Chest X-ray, AP view. Patient: 64 years old, sex M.
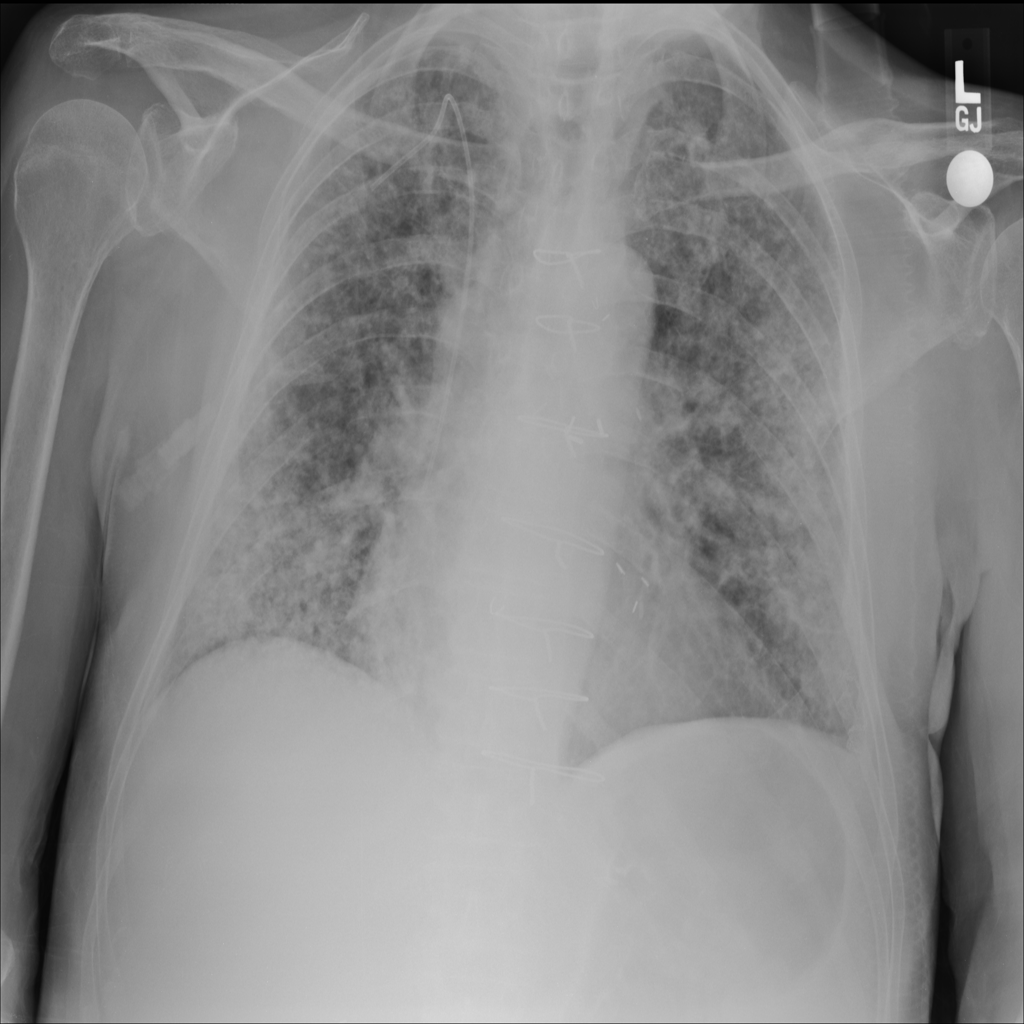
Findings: No Finding